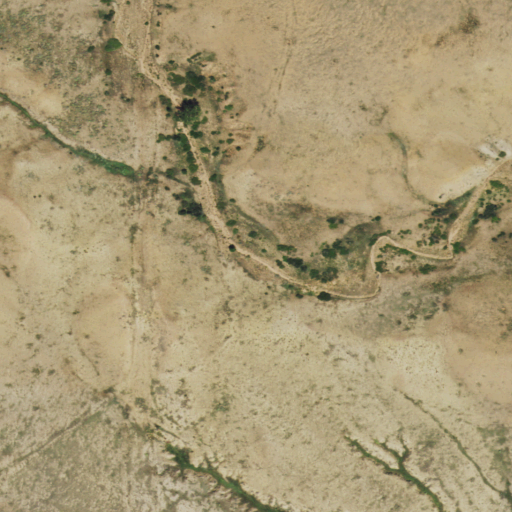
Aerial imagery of valley in Colorado named Sand Canyon containing shrub and grassland